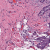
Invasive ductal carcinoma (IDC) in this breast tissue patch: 1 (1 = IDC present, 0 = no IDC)